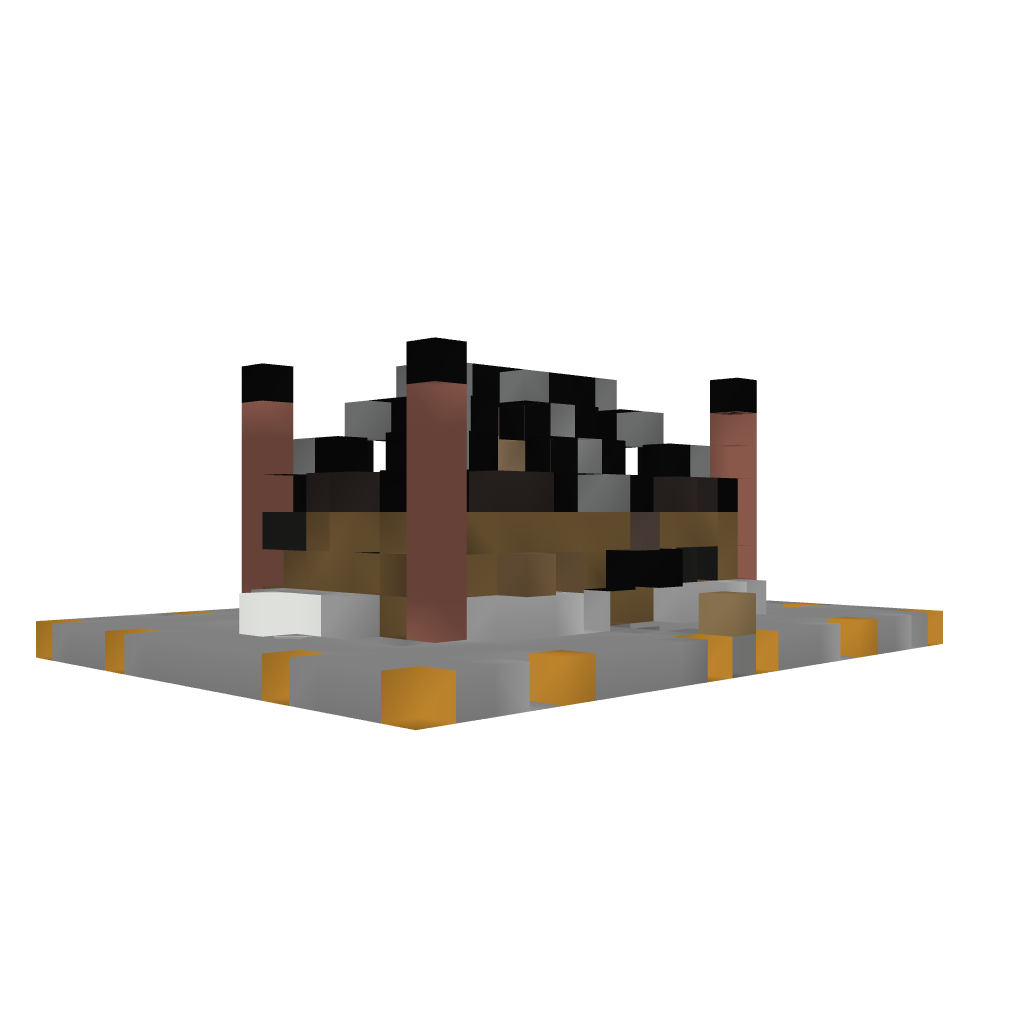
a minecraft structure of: Worker's Cottage